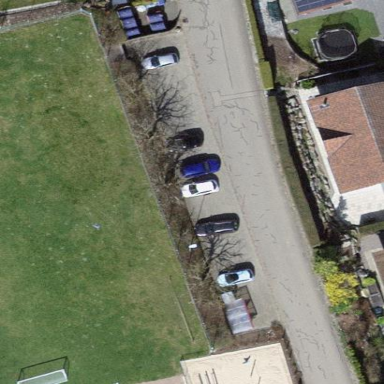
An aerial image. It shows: Parking area with asphalt surface.